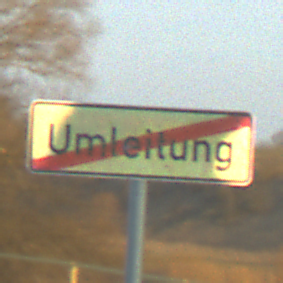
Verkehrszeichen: EndeDerUmleitungsankuendigung
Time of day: SunriseSunset
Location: Outdoor (RoadRail)
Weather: PartlyCloudy
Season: NotSpecified
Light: Natural